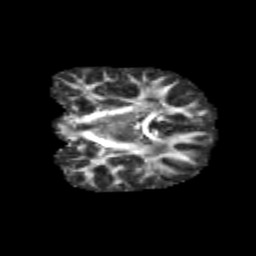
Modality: FA
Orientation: coronal
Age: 13
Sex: male
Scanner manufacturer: siemens
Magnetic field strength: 3 T
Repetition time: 3.8 s
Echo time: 0.07 s